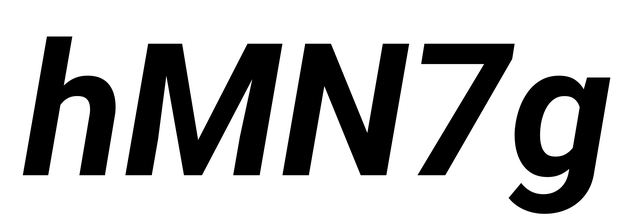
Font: Roboto-Italic_Bold_Italic